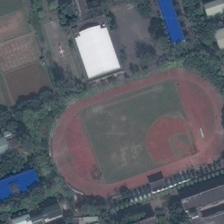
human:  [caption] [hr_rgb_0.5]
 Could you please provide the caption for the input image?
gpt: an old rectangular playground many short trees surrounded .

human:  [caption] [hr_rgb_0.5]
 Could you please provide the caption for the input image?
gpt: a playground with a baseball field in it is surroundeded by many green trees and some buildings .

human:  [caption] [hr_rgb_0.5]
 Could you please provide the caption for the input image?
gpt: many green trees and several buildings are around a playground .

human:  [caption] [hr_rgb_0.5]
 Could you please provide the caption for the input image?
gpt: this is a quiet place where the football field locates in a large number of plants .

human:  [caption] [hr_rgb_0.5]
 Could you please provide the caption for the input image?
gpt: a large playground with a baseball field in it is surrounded by many green trees .